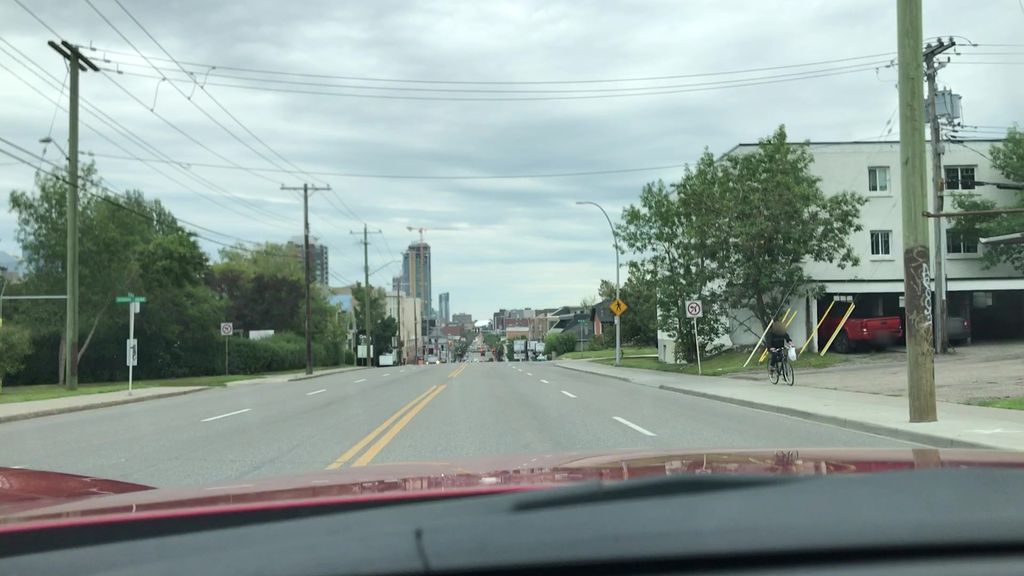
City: calgary